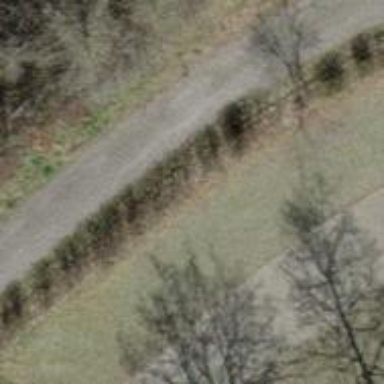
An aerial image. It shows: Pebblestone track with grade2 quality.